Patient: sex M, age 65
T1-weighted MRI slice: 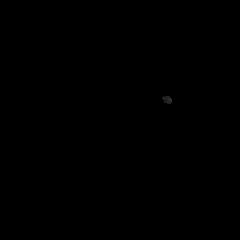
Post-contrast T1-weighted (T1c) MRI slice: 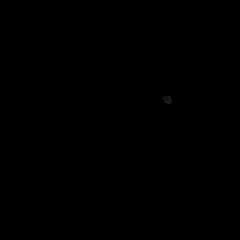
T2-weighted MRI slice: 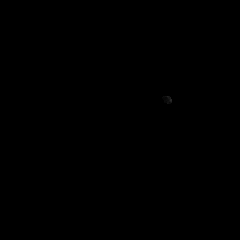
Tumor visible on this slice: no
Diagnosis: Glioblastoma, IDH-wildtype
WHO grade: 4